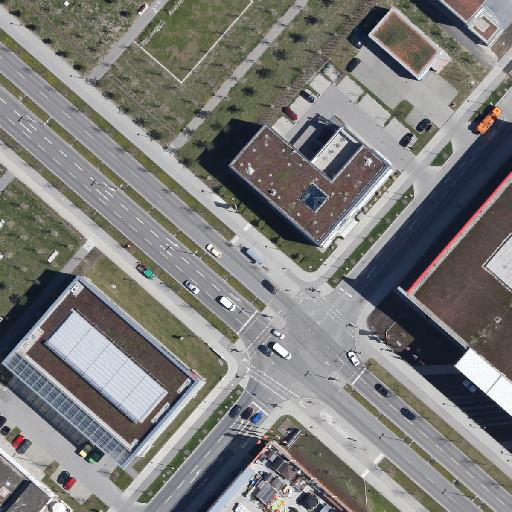
Referring expression: impervious surface